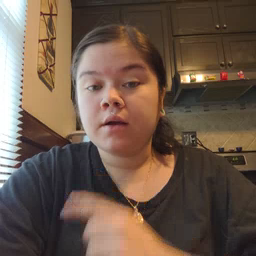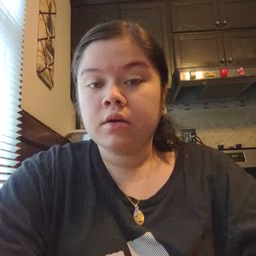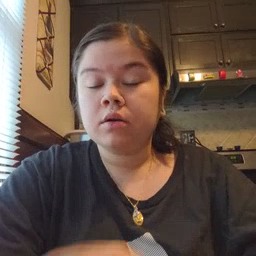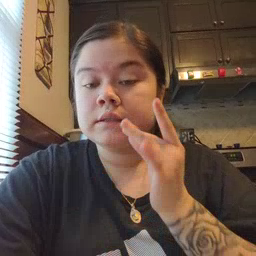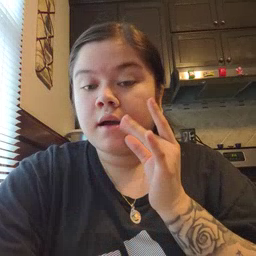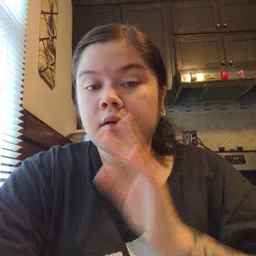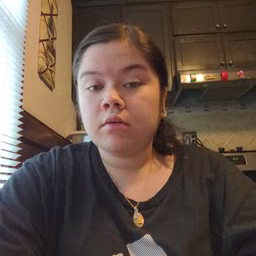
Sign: snack